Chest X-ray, PA view. Patient: 15 years old, sex F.
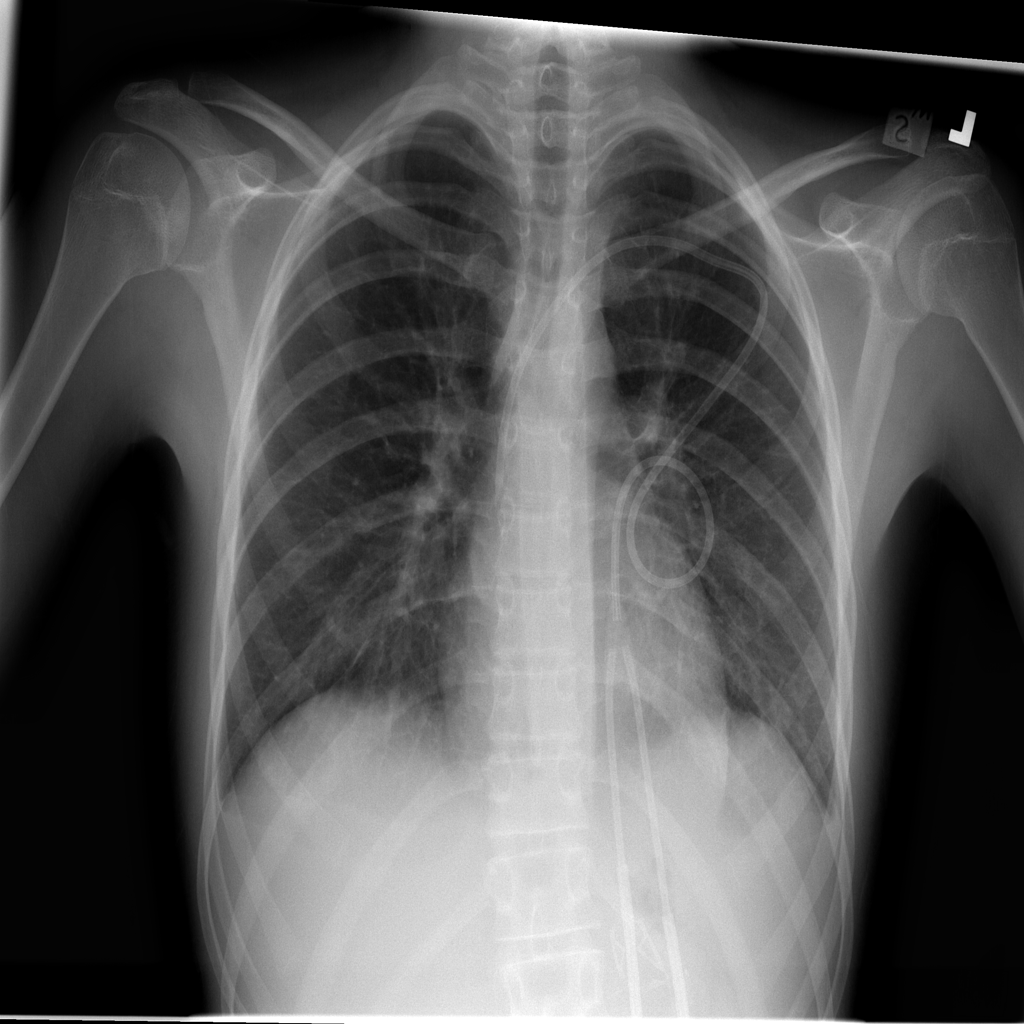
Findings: Infiltration